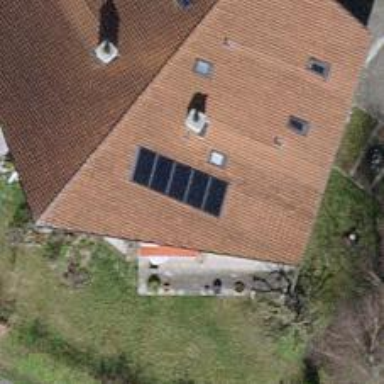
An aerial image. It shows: Solar power generator utilizing photovoltaic technology with solar photovoltaic panels.